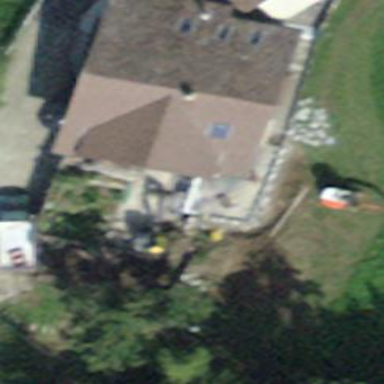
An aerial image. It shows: Garage.